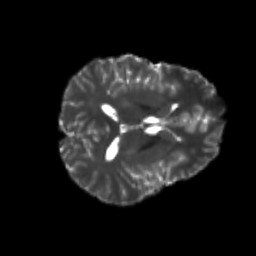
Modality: T2w
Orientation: axial
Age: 18
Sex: male
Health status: healthy
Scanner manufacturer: philips
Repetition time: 7.393 s
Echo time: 0.08599 s